Question: I'm using JSF Primefaces 3.0.M3. When I submit (Save) a form some of the items on the text boxes are not disappearing as well. Given is the code -userName and password is still there-after form submission. Can you suggest any issue?
'''
<h:form id="formId" prependId="false">
<p:wizard flowListener="#{employeeRepositoryImpl.handleFlow}"
showNavBar="true" widgetVar="scheduler" showStepStatus="false">
<p:tab id="personal">
<p:panel header="Login Credentials">
<!-- <p:messages showDetail="true" autoUpdate="true"/> -->
<h:panelGrid columns="3" autoUpdate="false">
<h:outputText value="First Name*" />
<p:inputText
value="#{employeeRepositoryImpl.employee.firstName}"
required="true" label="First Name" id="firstName"
validatorMessage="Invalid First Name"
onblur="changeCase(this)">
<f:validateRegex
pattern="^[a-zA-Z]+((['\,\.\- ][a-zA-Z ])?[a-zA-Z]*)*$" />
<p:ajax event="blur" update="firstName" />
</p:inputText>
<p:message id="msg4" for="firstName" />
<h:outputText value="Middle Name" />
<p:inputText
value="#{employeeRepositoryImpl.employee.middleName}"
label="Middle Name" id="middleName" onblur="changeCase(this)" />
<p:message id="msg5" for="middleName" />
<h:outputText value="Last Name*" />
<p:inputText
value="#{employeeRepositoryImpl.employee.lastName}"
required="true" label="Last Name" id="lastName"
validatorMessage="Invalid Last Name"onblur="changeCase(this)">
<f:validateRegex pattern="^[A-Z][a-zA-Z]*$" />
<p:ajax event="blur" update="lastName" />
</p:inputText>
<p:message id="msg6" for="lastName" />
<h:outputText value="Employee Code*" />
<p:inputText
value="#{employeeRepositoryImpl.employee.employeeCode}"
required="true" label="Employee Code" id="employeeCode">
<p:ajax event="blur" update="employeeCode" />
</p:inputText>
<p:message id="msg7" for="employeeCode" />
<h:outputText value="User Name*" />
<p:inputText
value="#{employeeRepositoryImpl.securityPrincipals.userName}"
required="true" label="User Name" id="userName"
validatorMessage="Invalid Email ID">
<f:validateRegex
pattern="^(([A-Za-z0-9]+_+)|([A-Za-z0-9]+\-+)|([A-Za-z0-9]+\.+)|([A-Za-z0-9]+\++))*[A-Za-z0-9]+@((\w+\-+)|(\w+\.))*\w{1,63}\.[a-zA-Z]{2,6}$" />
<p:ajax event="blur" update="userName" />
</p:inputText>
<p:message id="userNameId" for="userName"/>
<h:outputText value="Password*" />
<p:password
value="#{employeeRepositoryImpl.securityPrincipals.password}"
match="confirmPassword" required="true" label="Password"
id="password" for="password">
<p:ajax listener="#{employeeRepositoryImpl.handlePW}"
update="password" />
</p:password>
<p:message id="msg8" for="password" />
<h:outputText value="Confirm Password*" for="confirmPassword" />
<p:password
value="#{employeeRepositoryImpl.securityPrincipals.confirmPassword}"
required="true" label="Confirm Password" id="confirmPassword"
onkeyup="checkPass(); return false;">
<p:ajax listener="#{employeeRepositoryImpl.handlePW}"
update="confirmPassword" />
</p:password>
<p:message id="msg" for="confirmPassword" display="text" />
</h:panelGrid>
</p:panel>
</p:tab>
</p:wizard
<h:commandButton value="Submit"
actionListener="#{employeeRepositoryImpl.save}" immediate="true">
</h:commandButton>
</h:form>
'''
The userName,password,confirmPassword entered is not disappearing even after the form submission.Attached is a screen shot after form submission.
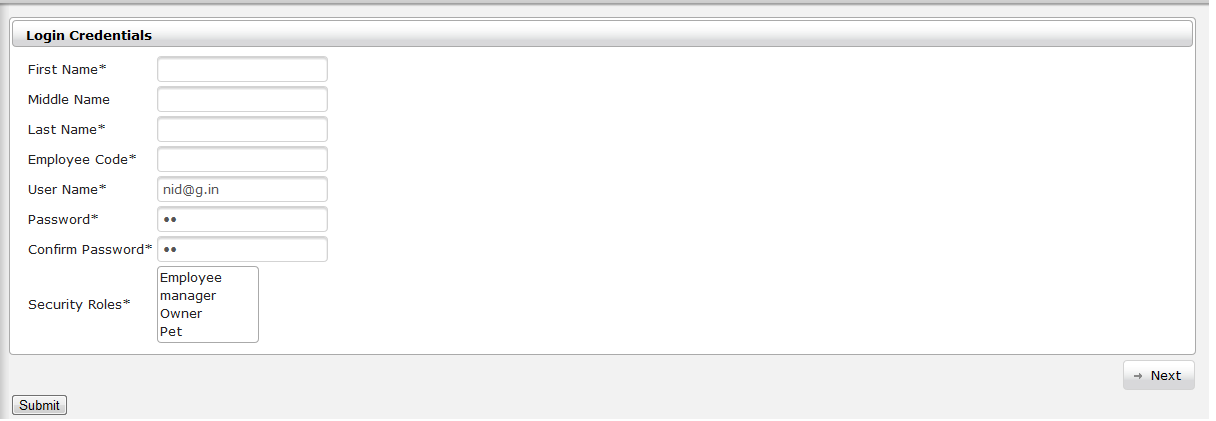
Answer: Well, have you tried reset all the fields after submit? Once you have inserted them in DB, try re-initialize them to 0/null.
Also if you're having trouble with browser autocomplete form then see the Primefaces attribute of 'inputText' tag. Please read the <URL>.